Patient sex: M
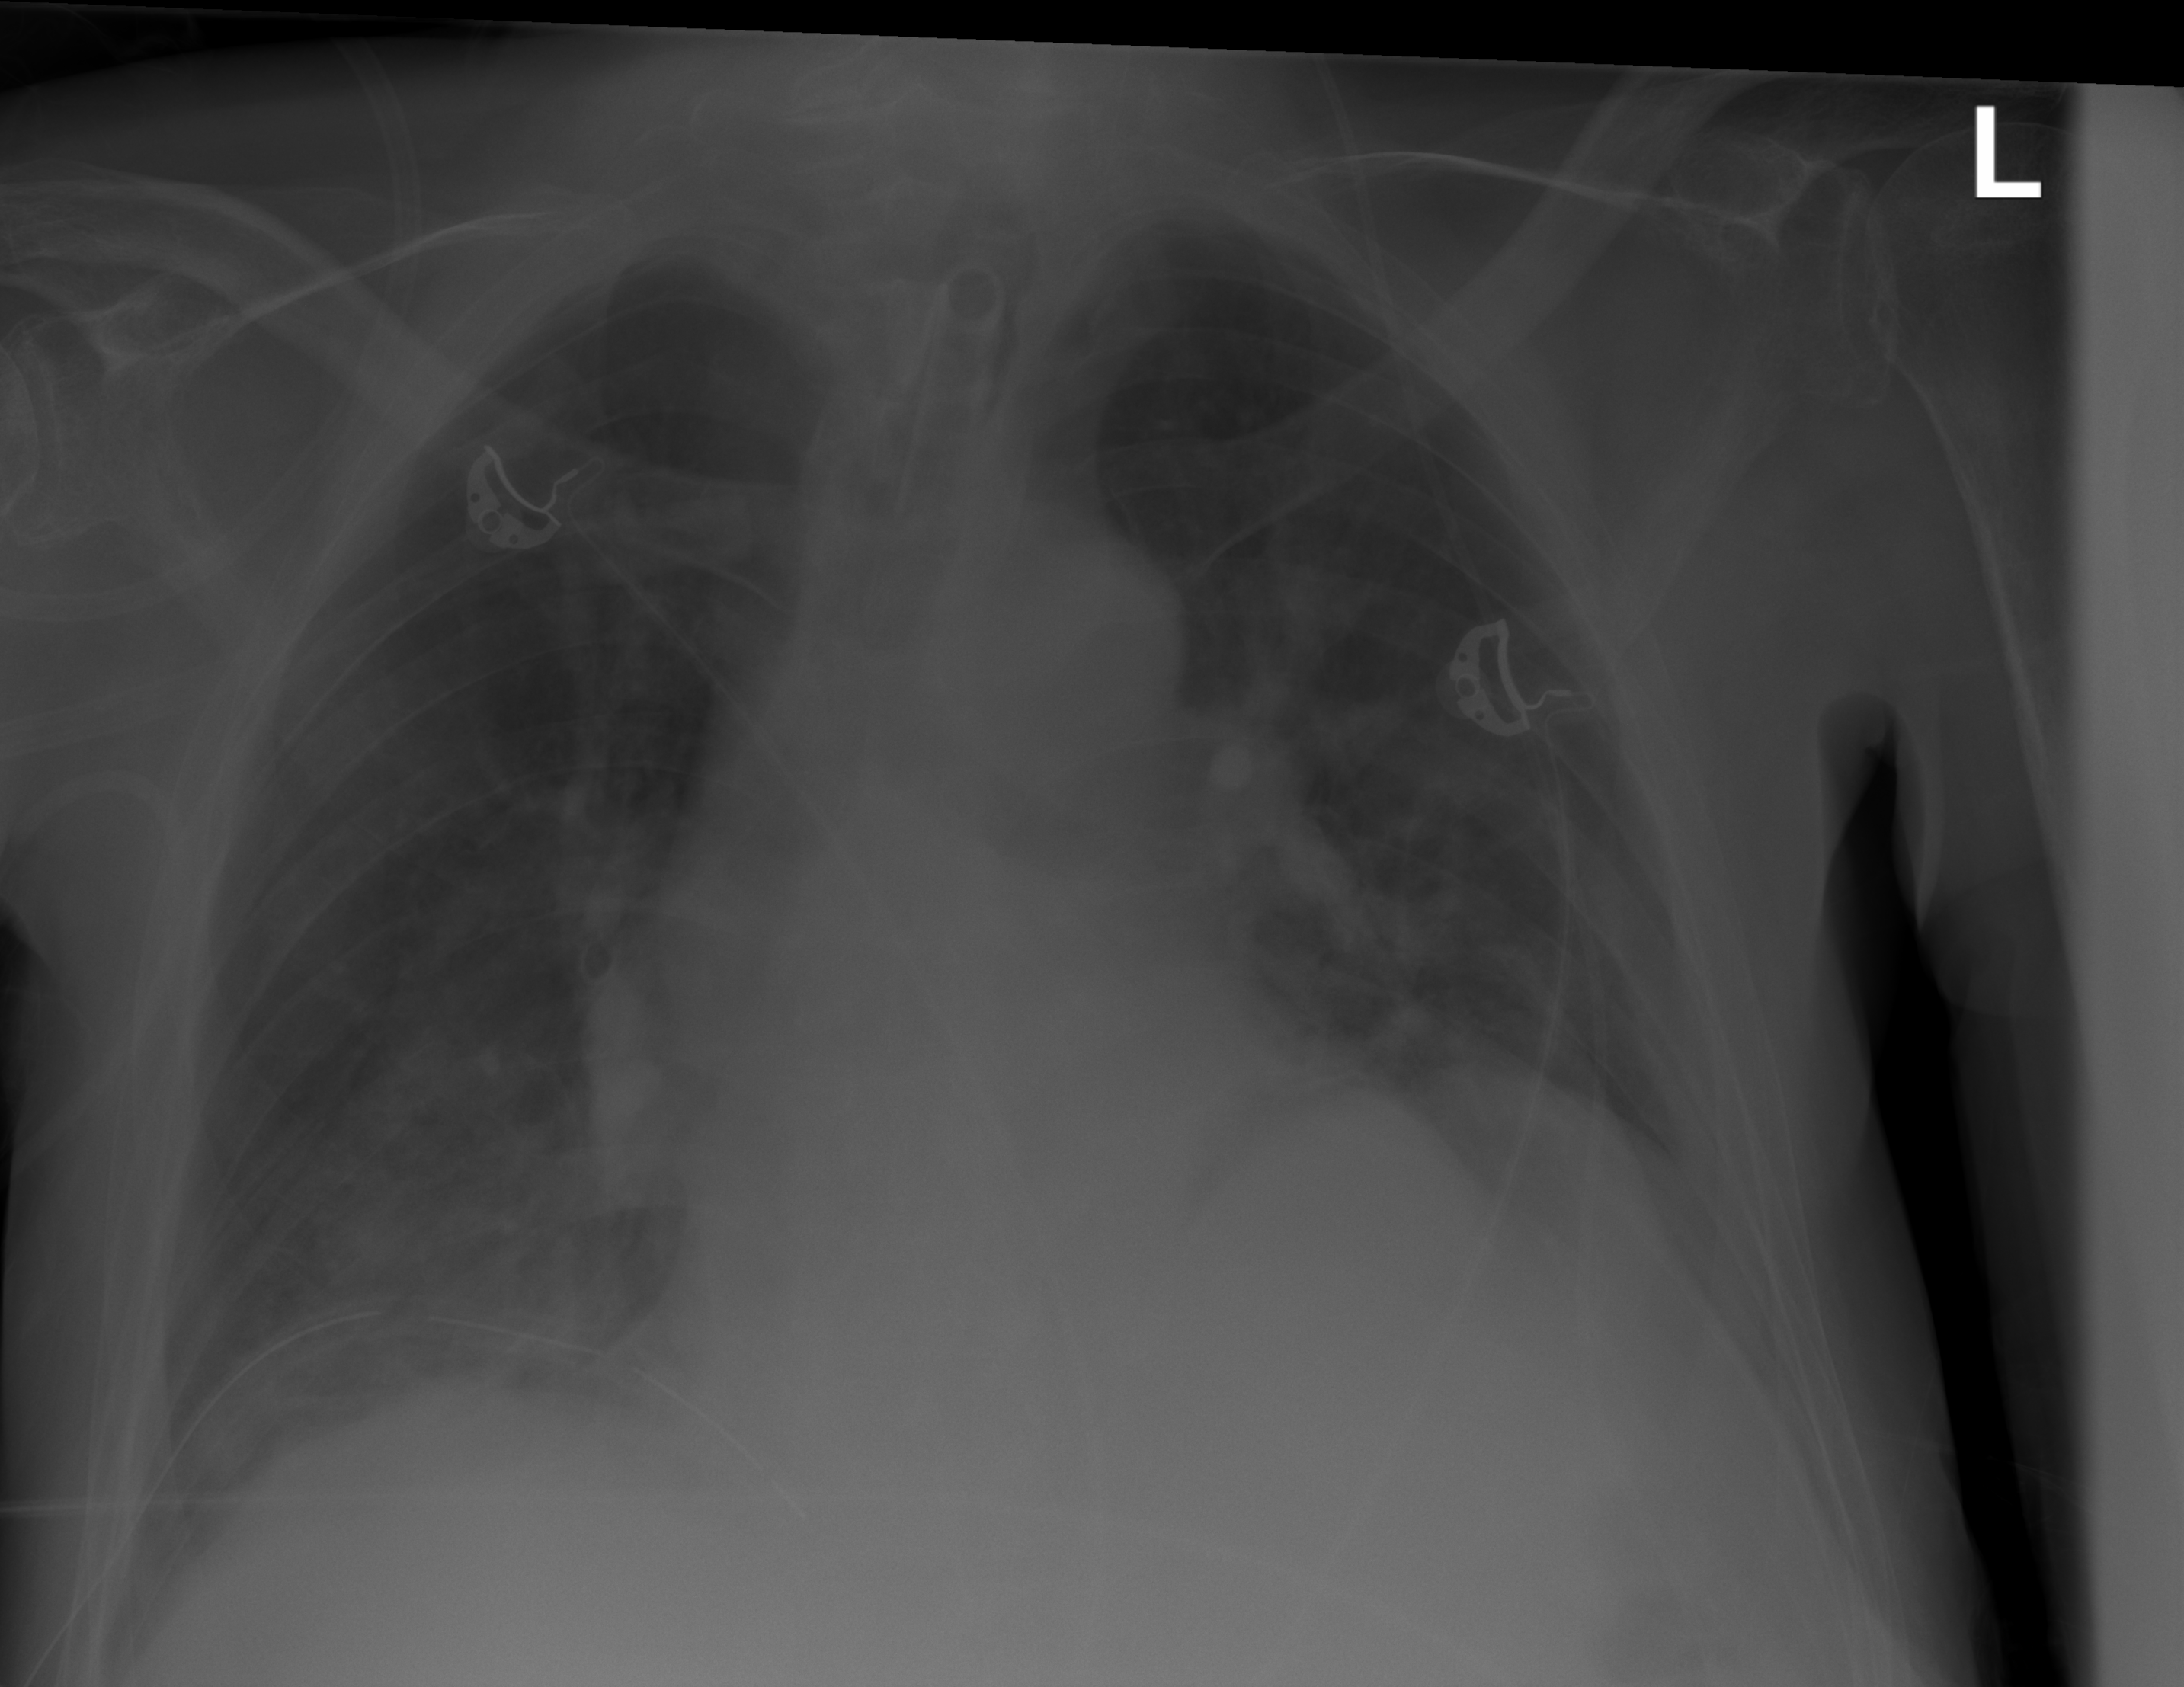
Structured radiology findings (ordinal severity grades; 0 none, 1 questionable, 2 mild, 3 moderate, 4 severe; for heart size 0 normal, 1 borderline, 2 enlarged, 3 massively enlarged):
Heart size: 0
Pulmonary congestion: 0
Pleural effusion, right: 0
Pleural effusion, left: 0
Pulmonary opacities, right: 0
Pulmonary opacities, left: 0
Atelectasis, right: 2
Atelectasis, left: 2